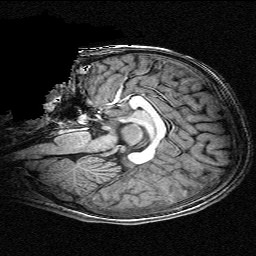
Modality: T1w
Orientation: sagittal
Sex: female
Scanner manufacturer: siemens
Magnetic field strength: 3 T
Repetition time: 2.3 s
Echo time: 0.00336 s